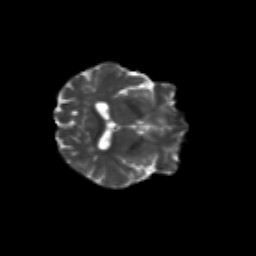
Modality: T2w
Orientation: axial
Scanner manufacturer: siemens
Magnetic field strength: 3 T
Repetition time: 9.2 s
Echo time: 0.084 s